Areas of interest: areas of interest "Residential Area"
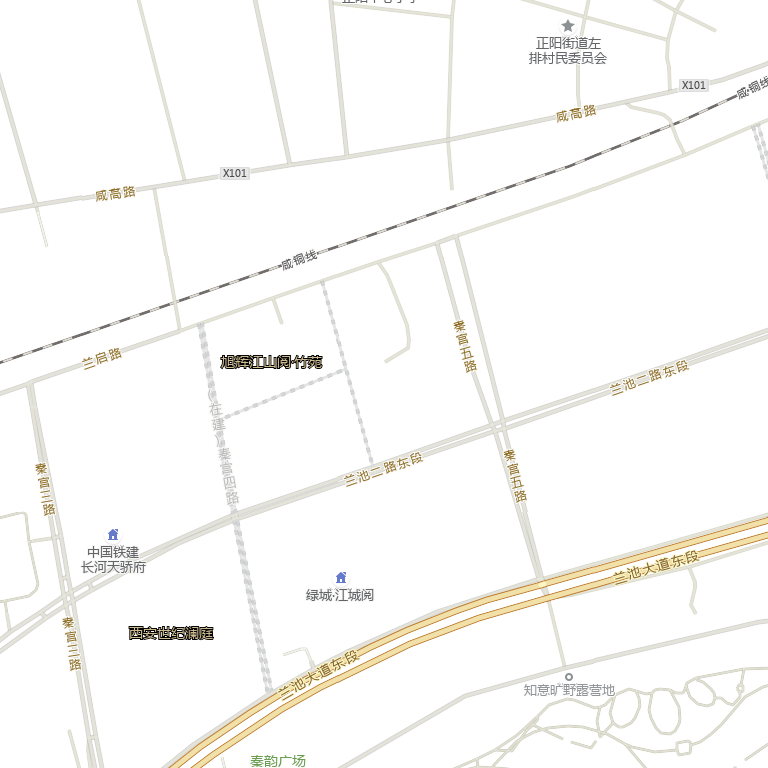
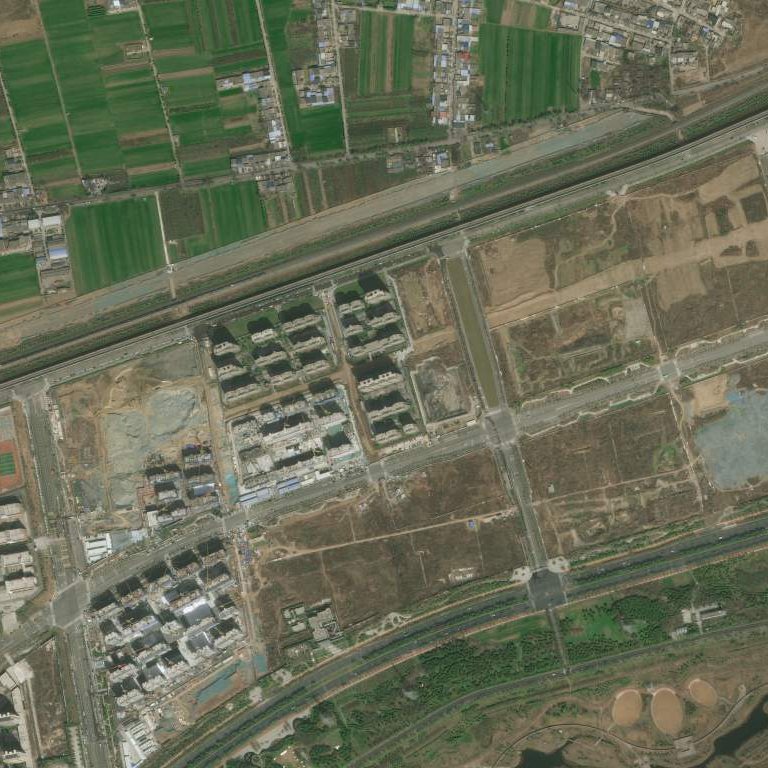